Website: apple
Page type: billing-address
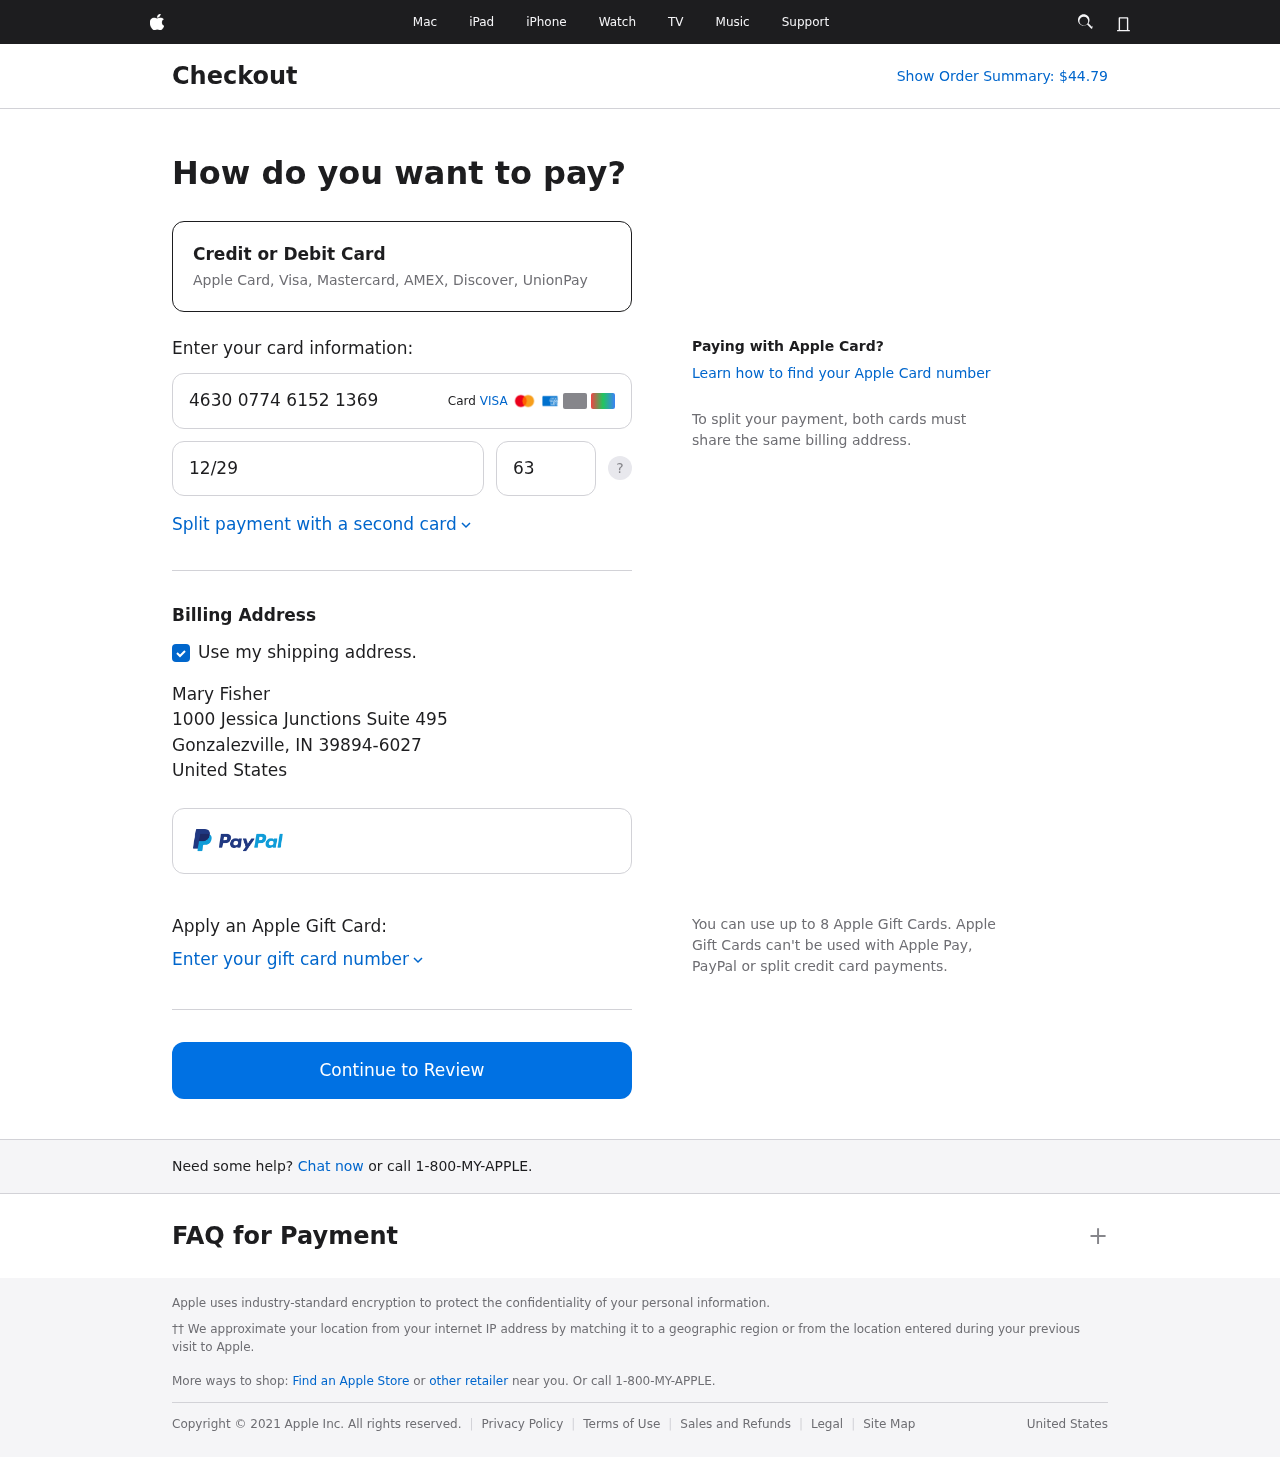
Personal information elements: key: PII_CARD_CVV
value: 638
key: PII_CARD_EXPIRY
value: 12/29
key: PII_CARD_NUMBER
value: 4630 0774 6152 1369
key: PII_CITY
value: Gonzalezville
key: PII_COUNTRY
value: United States
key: PII_FULLNAME
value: Mary Fisher
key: PII_POSTCODE_FULL
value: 39894-6027
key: PII_STATE_ABBR
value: IN
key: PII_STREET
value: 1000 Jessica Junctions Suite 495
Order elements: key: ORDER_TOTAL
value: Show Order Summary: $44.79